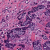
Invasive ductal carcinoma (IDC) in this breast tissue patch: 0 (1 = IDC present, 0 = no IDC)